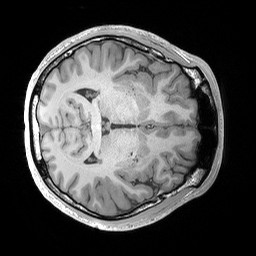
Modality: T1w
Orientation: axial
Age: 23